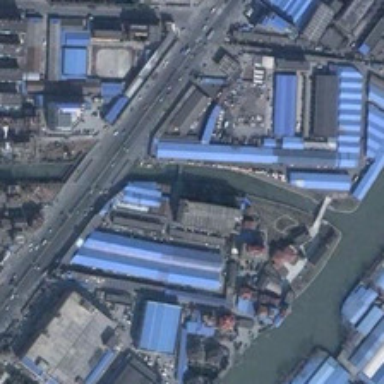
Many buildings are in two sides of a road .